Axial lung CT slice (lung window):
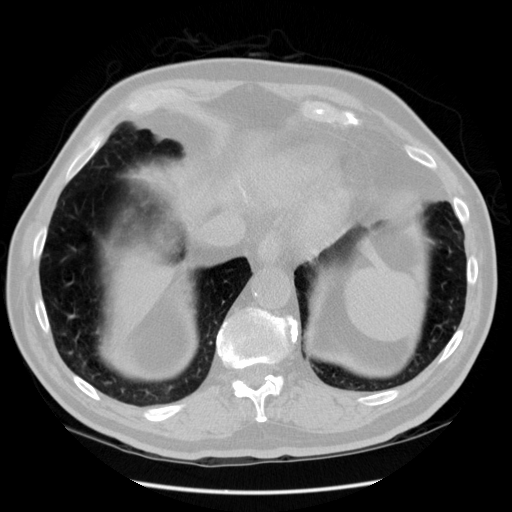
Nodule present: no